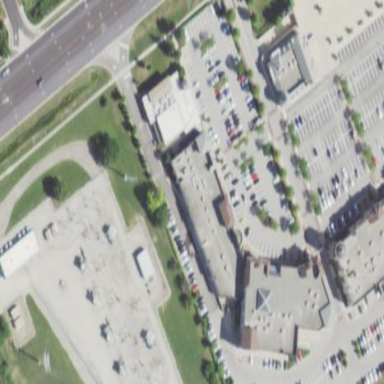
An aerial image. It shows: Retail building.